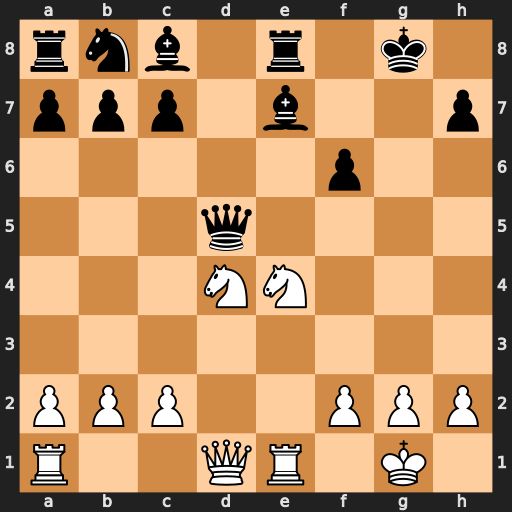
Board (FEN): rnb1r1k1/ppp1b2p/5p2/3q4/3NN3/8/PPP2PPP/R2QR1K1
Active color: w
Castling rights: -
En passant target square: -
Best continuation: Nxf6+ Bxf6 Rxe8+